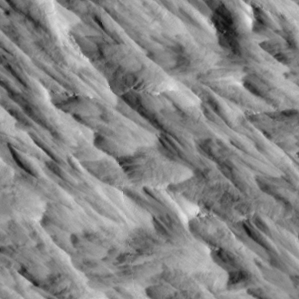
Label: non_frost